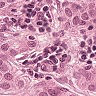
Metastatic tissue present: yes